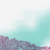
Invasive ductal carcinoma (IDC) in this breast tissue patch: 0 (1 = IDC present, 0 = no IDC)